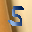
Label: 5